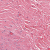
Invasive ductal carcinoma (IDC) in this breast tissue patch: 0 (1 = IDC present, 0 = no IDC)